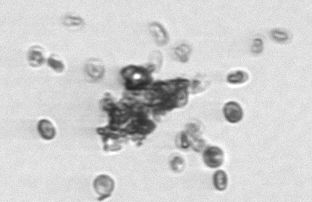
Label: Thalassiosira_sp_aff_mala